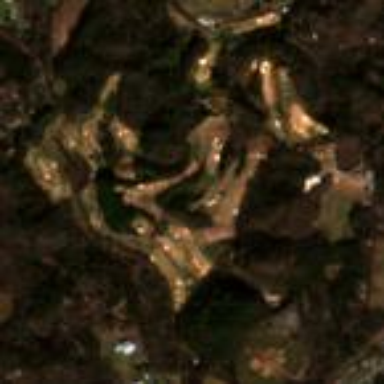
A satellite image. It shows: Golf course.